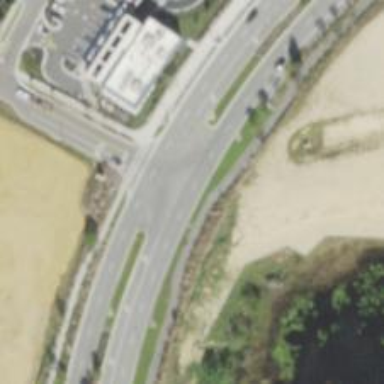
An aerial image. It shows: Tertiary link road with asphalt surface.